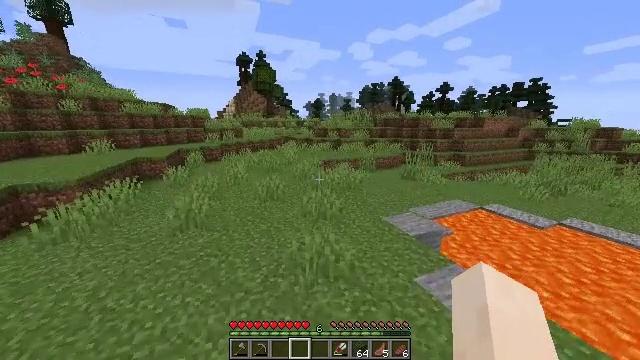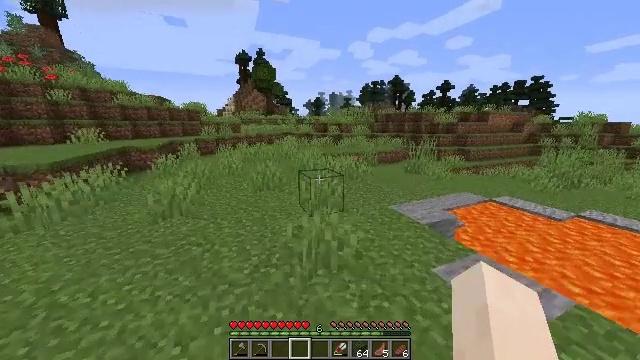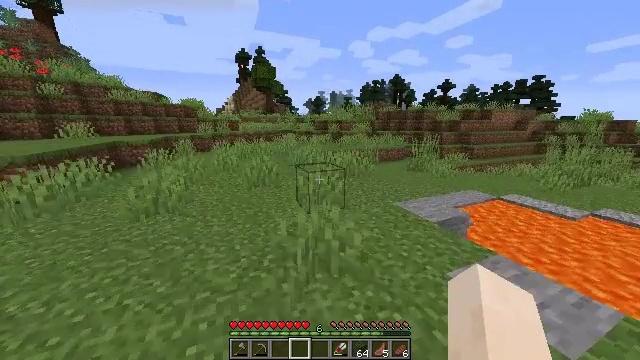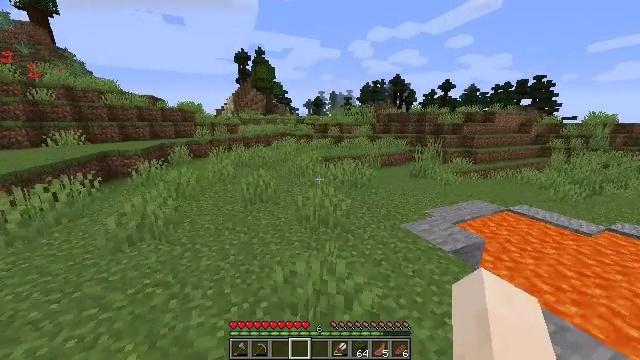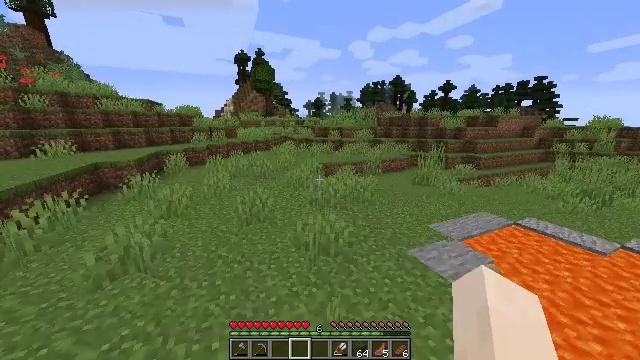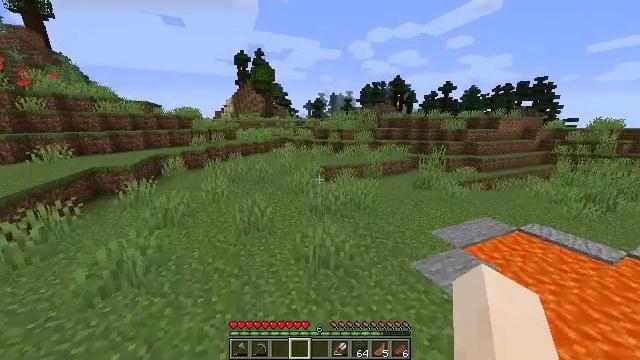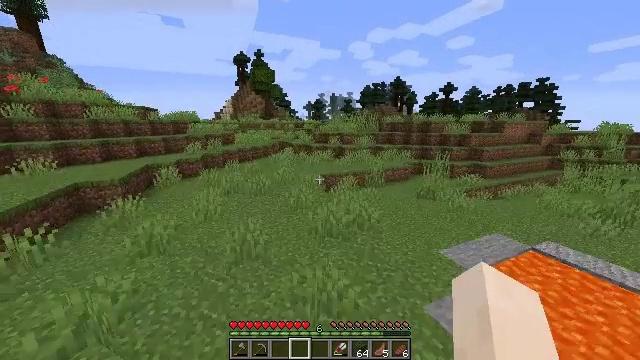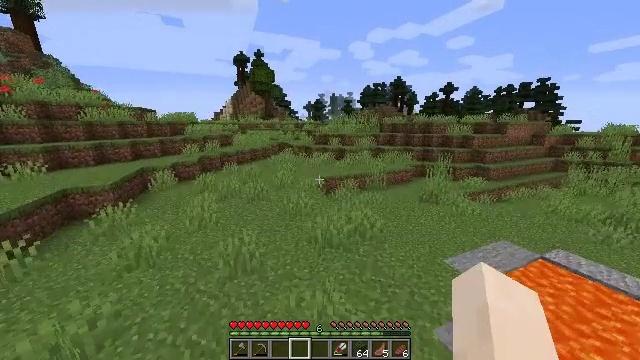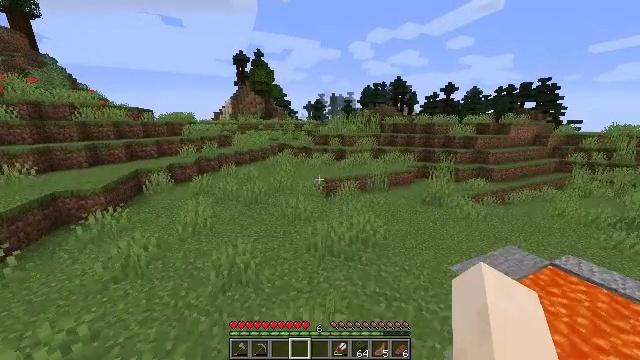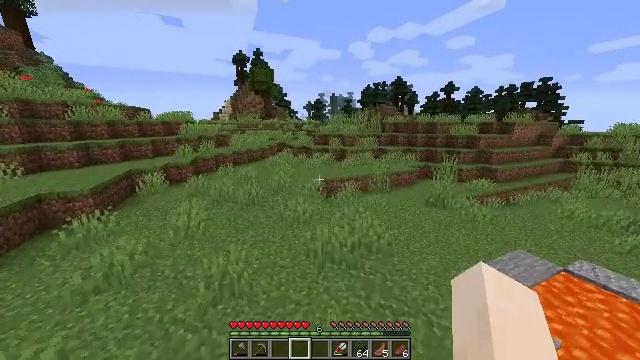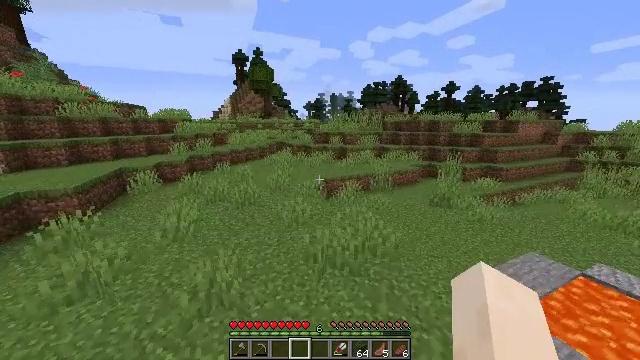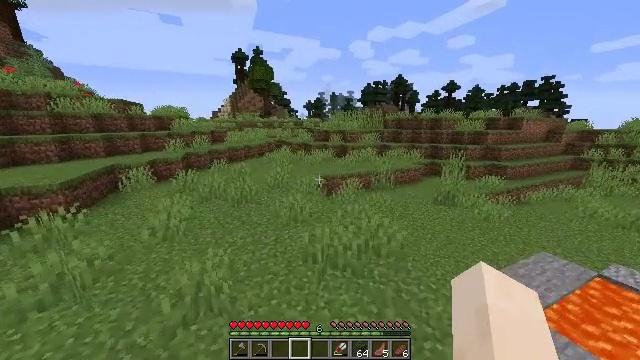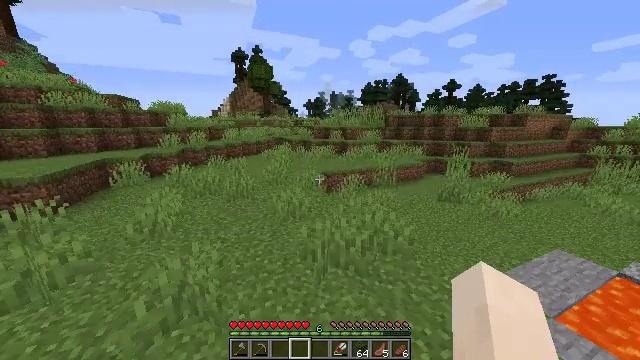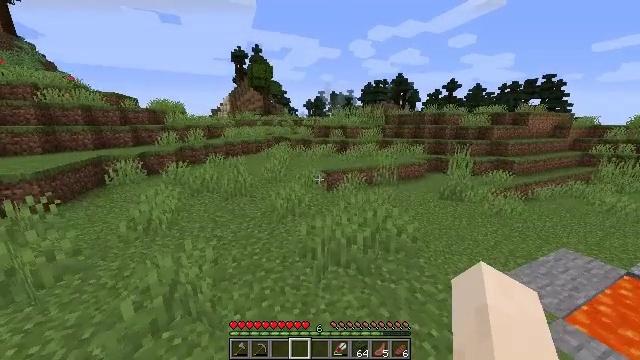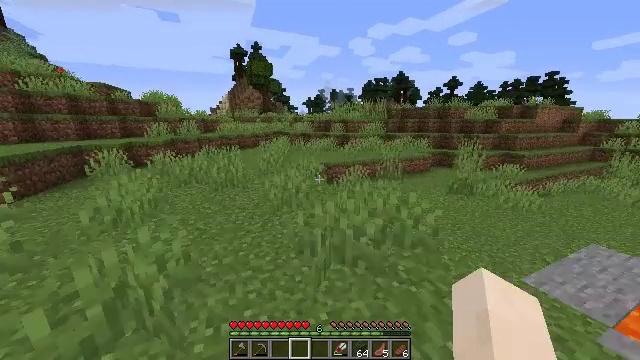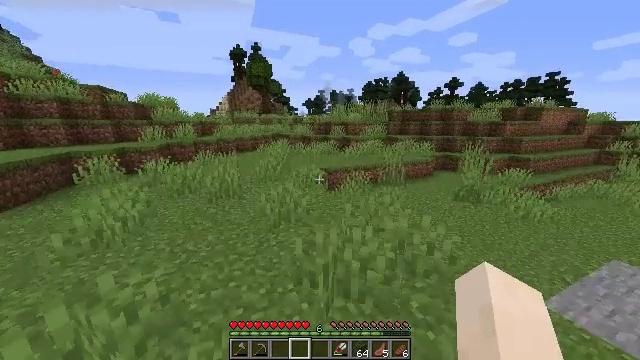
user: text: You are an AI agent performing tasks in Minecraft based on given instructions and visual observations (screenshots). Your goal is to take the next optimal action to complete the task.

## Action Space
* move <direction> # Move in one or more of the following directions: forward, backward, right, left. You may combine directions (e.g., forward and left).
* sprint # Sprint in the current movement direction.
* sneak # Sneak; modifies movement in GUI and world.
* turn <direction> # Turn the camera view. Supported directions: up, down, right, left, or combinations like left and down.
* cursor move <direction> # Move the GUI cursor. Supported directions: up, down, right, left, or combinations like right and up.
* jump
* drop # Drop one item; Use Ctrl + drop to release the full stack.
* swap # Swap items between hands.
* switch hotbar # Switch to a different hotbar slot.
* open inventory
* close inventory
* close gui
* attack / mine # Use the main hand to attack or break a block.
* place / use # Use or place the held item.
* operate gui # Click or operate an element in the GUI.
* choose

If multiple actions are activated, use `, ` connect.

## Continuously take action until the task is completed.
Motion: motion action
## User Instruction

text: Open the crafting table to craft a white carpet.
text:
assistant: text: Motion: move forward, sprint, jump
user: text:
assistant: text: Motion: move forward, sprint, jump
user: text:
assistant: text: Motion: move forward, sprint, jump
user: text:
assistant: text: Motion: move forward, sprint, jump
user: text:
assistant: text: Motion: move forward, sprint, jump
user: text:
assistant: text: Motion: move forward, sprint, jump
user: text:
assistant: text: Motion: move forward, sprint, jump
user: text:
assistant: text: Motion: move forward, sprint, jump
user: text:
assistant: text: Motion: move forward, sprint, jump
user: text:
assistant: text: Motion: move forward, sprint, jump
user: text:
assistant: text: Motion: move forward, sprint, jump
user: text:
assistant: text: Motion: move forward, sprint, jump
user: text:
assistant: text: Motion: move forward, sprint, jump
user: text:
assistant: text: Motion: move forward, sprint, jump
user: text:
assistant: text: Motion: move forward, sprint, jump
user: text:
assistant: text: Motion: move forward, sprint, jump
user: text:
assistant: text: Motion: move forward, sprint, jump
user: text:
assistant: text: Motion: move forward, sprint, jump
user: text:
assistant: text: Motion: move forward, sprint, jump
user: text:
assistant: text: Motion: move forward, sprint, jump
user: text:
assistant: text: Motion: move forward, sprint, jump
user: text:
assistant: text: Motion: move forward, sprint, jump
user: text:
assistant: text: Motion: move forward, sprint, jump
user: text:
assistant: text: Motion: move forward, sprint, jump
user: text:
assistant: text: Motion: move forward and move left, sprint, jump
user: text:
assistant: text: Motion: move forward and move left, sprint, jump
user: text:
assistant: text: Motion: move forward and move left, sprint
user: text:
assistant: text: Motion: move forward and move left, sprint, jump
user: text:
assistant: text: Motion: move forward, sprint, jump
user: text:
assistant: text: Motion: move forward, sprint, jump